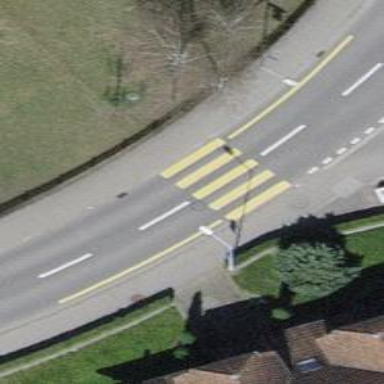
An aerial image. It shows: Zebra crossing on footway.